Question: I have the following json parser.
'''
public class JSONParserThreaded extends AsyncTask<String, Integer, String>
{
static InputStream is = null;
static JSONObject jObj = null;
static String json = "";
JSONObject processedjObj =null;
JSONParserThreaded()
{
}
@Override
protected String doInBackground(String... params)
{
// TODO Auto-generated method stub
String url = params[0];
try
{
DefaultHttpClient httpClient = new DefaultHttpClient();
HttpPost httpPost = new HttpPost(url);
HttpResponse httpResponse = httpClient.execute(httpPost);
HttpEntity httpEntity = httpResponse.getEntity();
is = httpEntity.getContent();
}
catch (UnsupportedEncodingException e)
{
e.printStackTrace();
}
catch (ClientProtocolException e)
{
e.printStackTrace();
} catch (IOException e)
{
e.printStackTrace();
}
try
{
BufferedReader reader = new BufferedReader(new InputStreamReader(is, "iso-8859-1"), 8);
StringBuilder sb = new StringBuilder();
String line = null;
while ((line = reader.readLine()) != null)
{
sb.append(line + "
");
}
is.close();
json = sb.toString();
}
catch (Exception e)
{
Log.e("Buffer Error", "Error converting result " + e.toString());
}
// try parse the string to a JSON object
try
{
jObj = new JSONObject(json);
setJSONObject(jObj);
}
catch (JSONException e)
{
Log.e("JSON Parser", "Error parsing data " + e.toString());
}
// return JSON String
return "Sucess";
}
void setJSONObject(JSONObject jObject)
{
processedjObj = jObject;
}
JSONObject returnJSONObject()
{
return processedjObj;
}
@Override
protected void onPostExecute(String result)
{
super.onPostExecute(result);
}
}
'''
I'm using the parser in the following code
'''
public class CategoryScreenActivity extends Activity
{
private static String url = "http://www.network.com/store/getCategories.php";
static final String TAG_CATEGORY = "categories";
static final String TAG_CATEGORY_NAME = "name";
static final String TAG_CATEGORY_ID = "id";
static final String TAG_CATEGORY_THUMBNAIL_URL = "thumbnail";
static final String TAG_CATEGORY_IMAGE_MEDIUM_URL = "image_medium";
static final String TAG_CATEGORY_IMAGE_LARGE_URL = "image_large";
JSONArray categories = null;
JSONObject wholeCategory = null;
ListView mainListView;
ListAdpater adapter;
@Override
public void onCreate(Bundle savedInstanceState)
{
super.onCreate(savedInstanceState);
setContentView(R.layout.list_view);
ArrayList<HashMap<String, String>> categoryList = new ArrayList<HashMap<String, String>>();
/*JSONParser jParser = new JSONParser();
JSONObject json = jParser.getJSONFromURL(url);*/
JSONParserThreaded jParserThread = new JSONParserThreaded();
jParserThread.execute(url);
try
{
//Getting Array of Categories
wholeCategory = jParserThread.returnJSONObject();
=> categories = wholeCategory.getJSONArray(TAG_CATEGORY); <=
for(int i=0; i < categories.length(); i++)
{
JSONObject c = categories.getJSONObject(i);
String cname = c.getString(TAG_CATEGORY_NAME);
String cid = c.getString(TAG_CATEGORY_ID);
String cThumbNailWithBackSlash = c.getString(TAG_CATEGORY_THUMBNAIL_URL);
String cImageMediumWithBackSlash = c.getString(TAG_CATEGORY_IMAGE_MEDIUM_URL);
String cImageLargeWithBackSLash = c.getString(TAG_CATEGORY_IMAGE_LARGE_URL);
HashMap<String, String> categoryMap = new HashMap<String, String>();
categoryMap.put(TAG_CATEGORY_ID,cid);
categoryMap.put(TAG_CATEGORY_NAME, cname);
categoryMap.put(TAG_CATEGORY_THUMBNAIL_URL, cThumbNailWithBackSlash);
categoryMap.put(TAG_CATEGORY_IMAGE_MEDIUM_URL,cImageMediumWithBackSlash);
categoryMap.put(TAG_CATEGORY_IMAGE_LARGE_URL,cImageLargeWithBackSLash);
categoryList.add(categoryMap);
}
}
catch(JSONException e)
{
e.printStackTrace();
}
mainListView = (ListView)findViewById(R.id.list);
adapter = new ListAdpater(this, categoryList);
mainListView.setAdapter(adapter);
}
}
'''
null pointer exception is being thrown from the line which is enclosed by
The app works fine in debugging mode, but not when I run it. Can anyone please help me out?

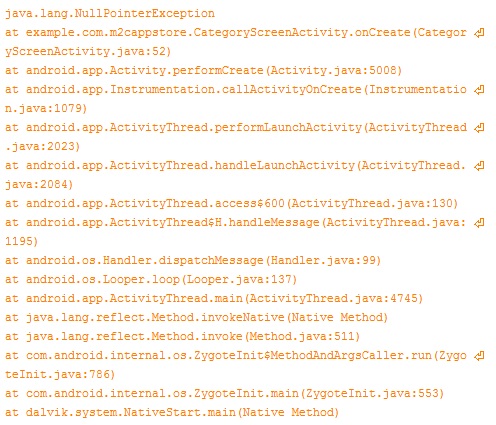
Answer: You have to delegate your networking to 'AsyncTask' or 'IntentService'. Doing networking on UI thread is wrong.
Please read <URL>